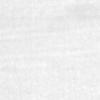
Label: no_change